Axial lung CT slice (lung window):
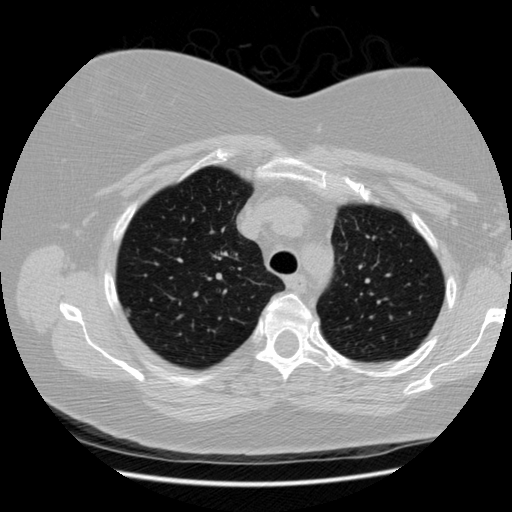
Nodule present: yes
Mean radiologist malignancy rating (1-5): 3